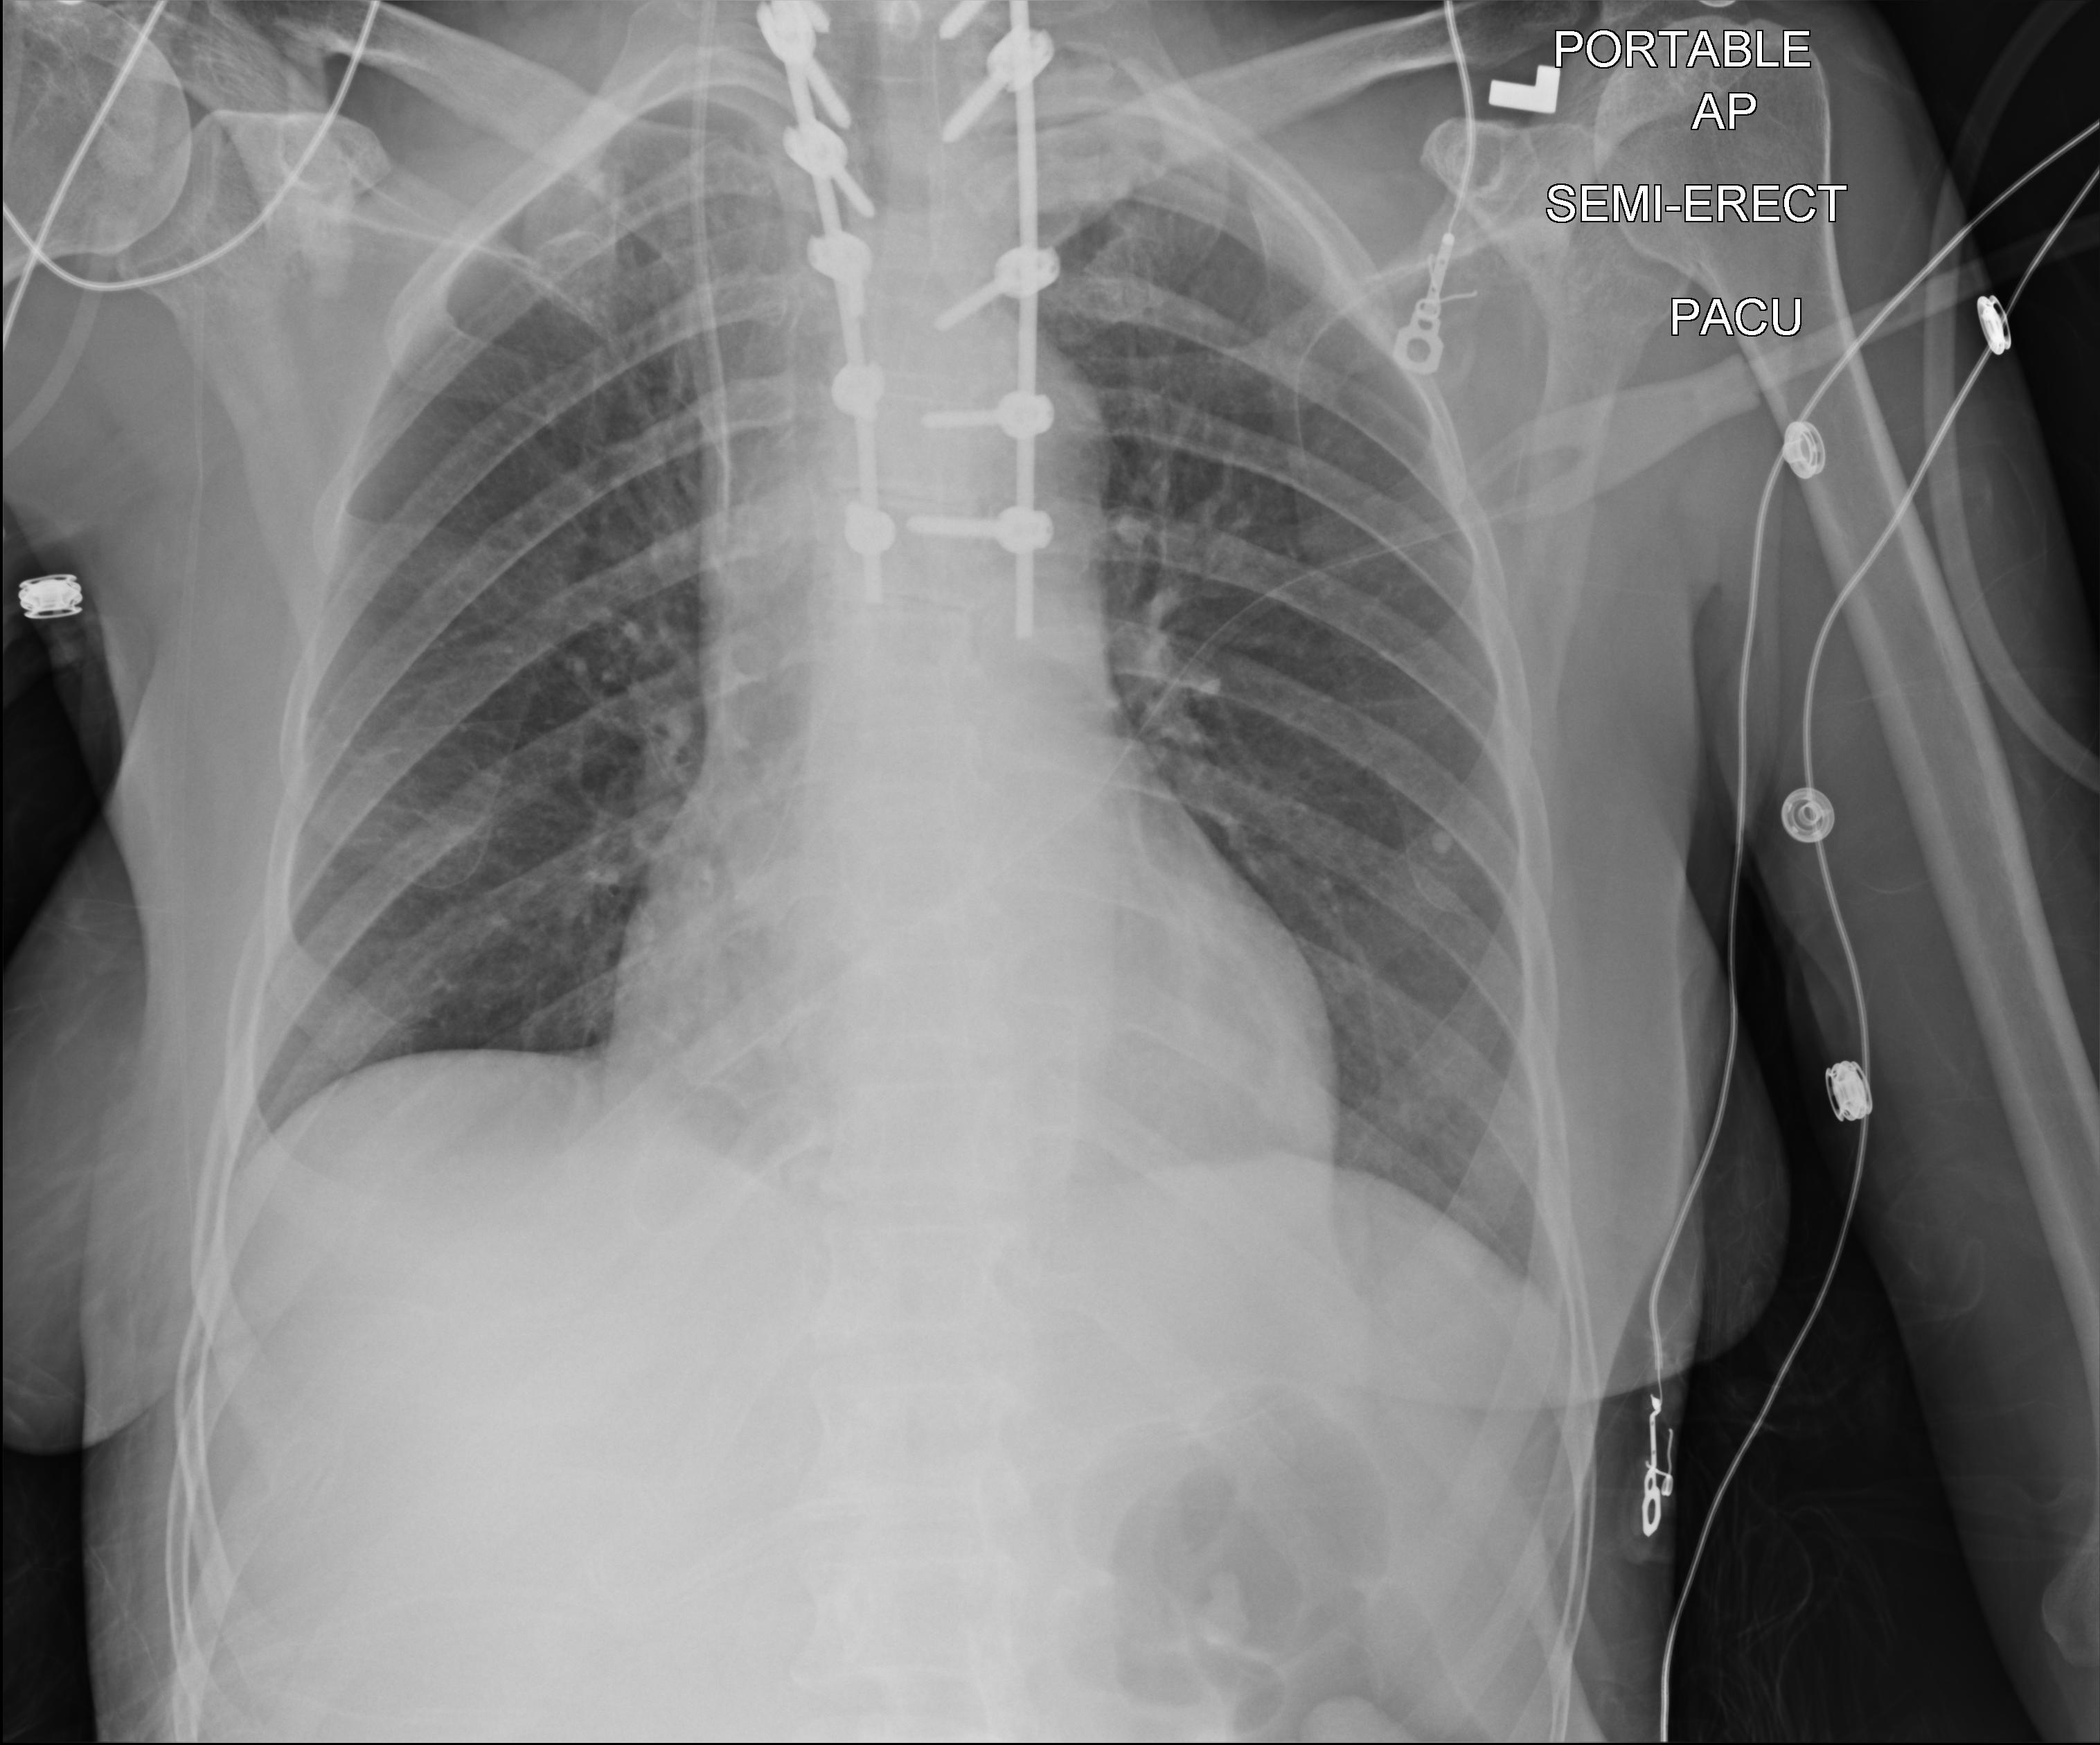
View: AP
Implant manufacturer: medtronic solera